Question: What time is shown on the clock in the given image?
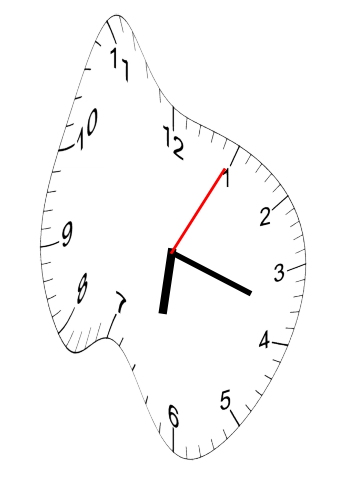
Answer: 06:18:05